Question: I follow <URL> Post to try SQlite implementation in Windows Phone 8 and I am able to do that. Recently I installed Win 8.1 with VS 2013. Now I again tried the same step to run the previously created example is not working now.
I am getting error in below code.
'''
#if USE_WP8_NATIVE_SQLITE
return (Result)Sqlite3.sqlite3_open_v2(filename, out db, flags, "");
#else
return (Result)Sqlite3.sqlite3_open_v2(filename, out db, flags, null);
#endif
'''
I am getting lite this
Not sure what is wrong with this.
Can any one help me in this ?
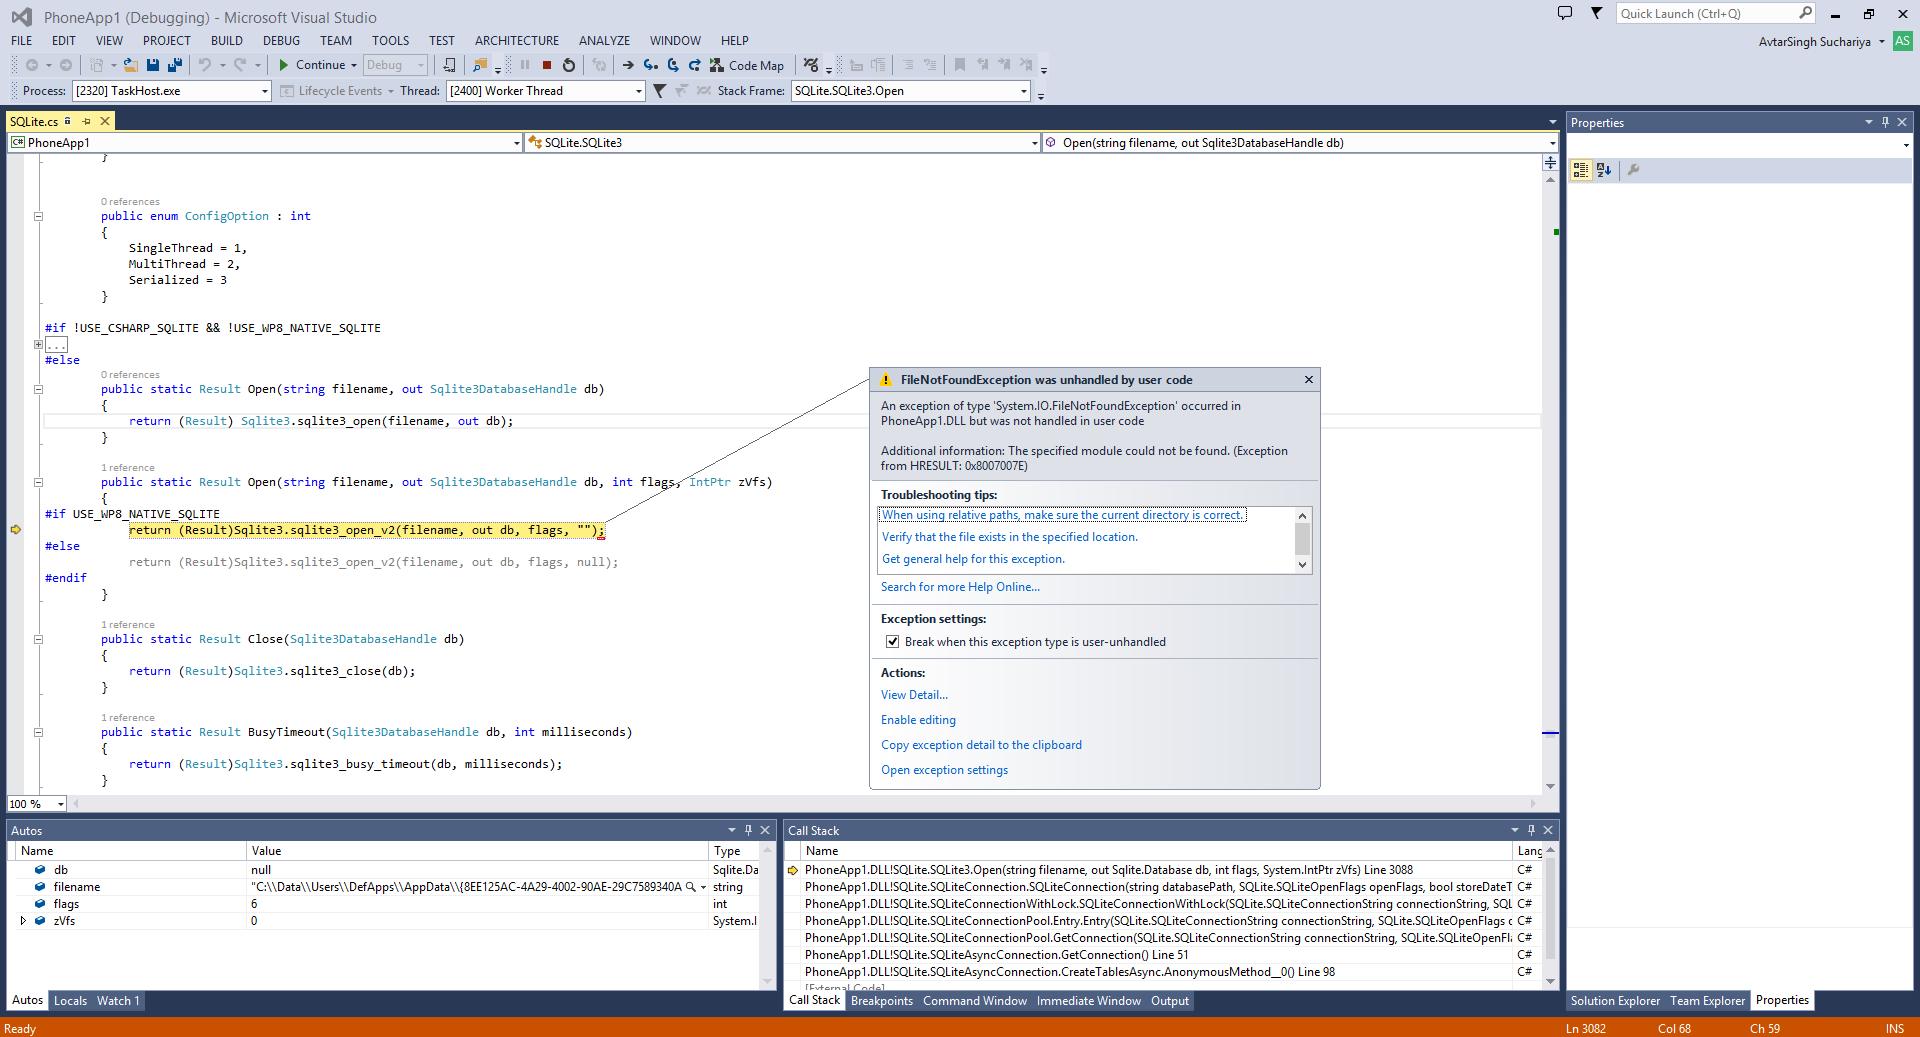
Answer: You most likely don't have the SQLite for Windows Phone SDK installed (not the .NET-callable wrapper, the actual engine). Download it from <URL> and then add a reference to it in your project.